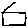
Label: house